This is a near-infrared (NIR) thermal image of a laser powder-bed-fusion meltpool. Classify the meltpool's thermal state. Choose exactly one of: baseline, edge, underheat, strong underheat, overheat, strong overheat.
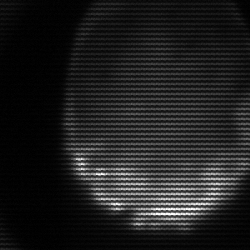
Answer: edge